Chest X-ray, AP view. Patient: 22 years old, sex F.
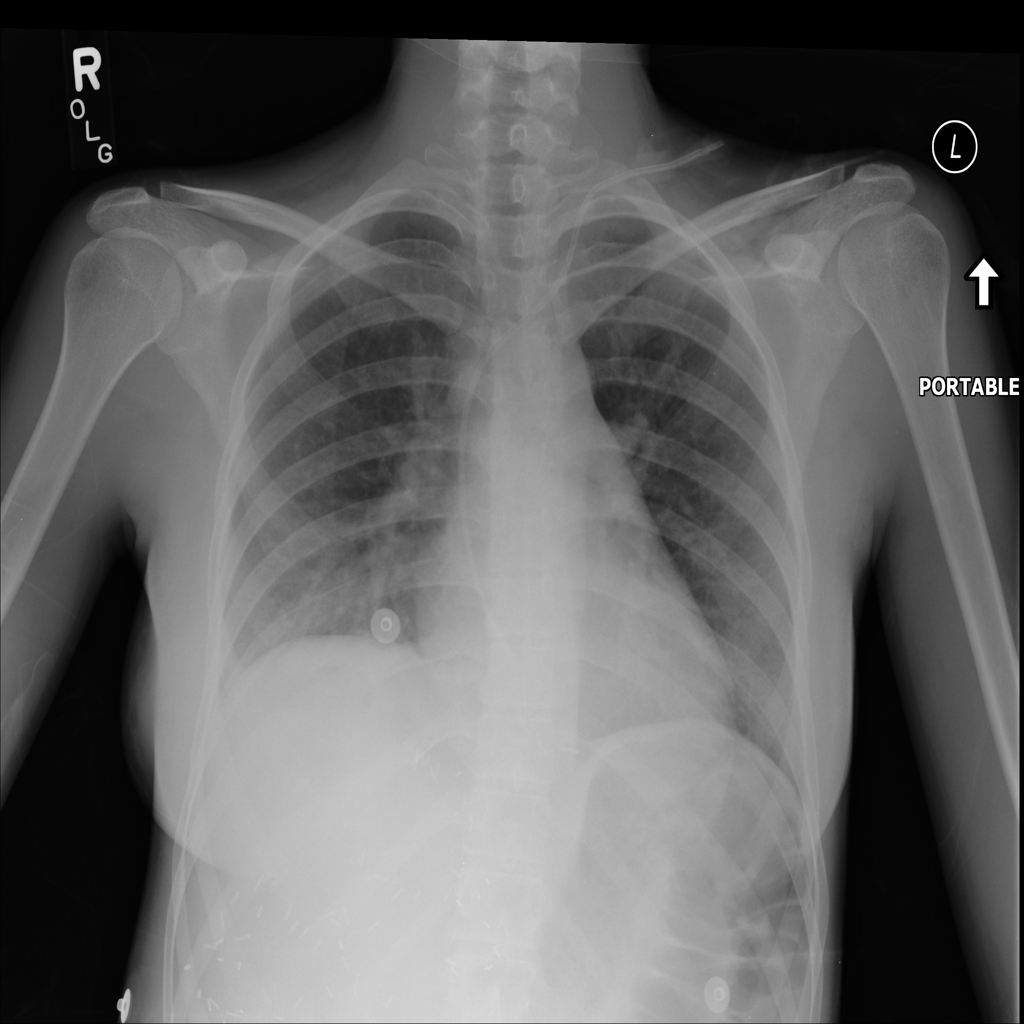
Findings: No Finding